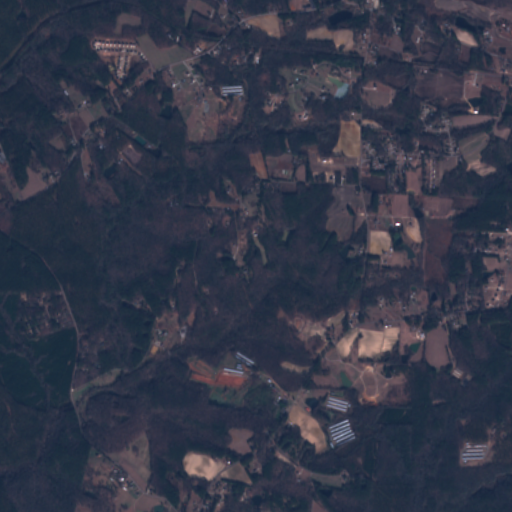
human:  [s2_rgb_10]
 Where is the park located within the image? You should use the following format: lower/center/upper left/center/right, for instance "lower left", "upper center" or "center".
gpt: The park is located in the upper left of the image.
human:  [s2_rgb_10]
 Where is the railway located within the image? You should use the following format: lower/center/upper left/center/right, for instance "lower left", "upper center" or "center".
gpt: The railway is located in the upper of the image.
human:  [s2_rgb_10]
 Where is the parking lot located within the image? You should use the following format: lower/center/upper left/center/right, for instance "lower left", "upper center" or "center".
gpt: There is no parking lot in the image.